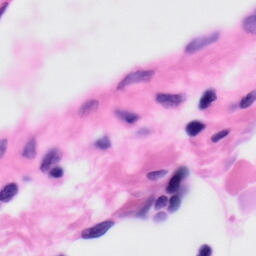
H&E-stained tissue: Skin